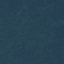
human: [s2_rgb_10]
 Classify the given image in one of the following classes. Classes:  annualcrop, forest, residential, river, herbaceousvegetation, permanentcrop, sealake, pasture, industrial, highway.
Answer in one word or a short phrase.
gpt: Forest